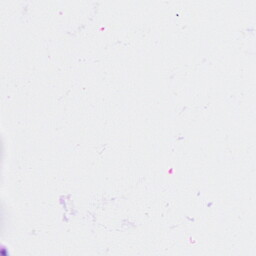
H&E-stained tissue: Breast